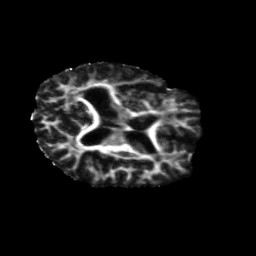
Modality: FA
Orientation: axial
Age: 68
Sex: male
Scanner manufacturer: siemens
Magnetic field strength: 3 T
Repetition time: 5.47 s
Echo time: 0.0854 s